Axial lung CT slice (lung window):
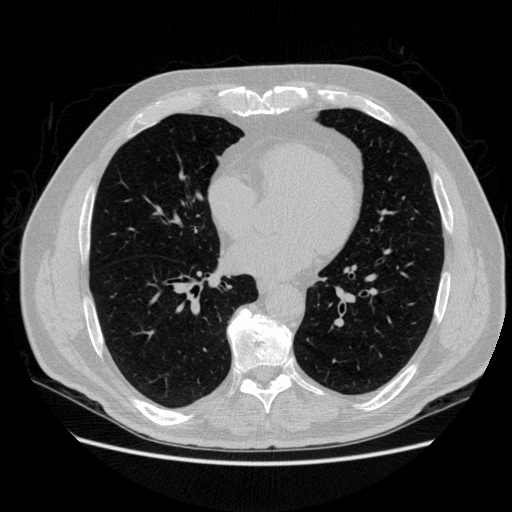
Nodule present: no